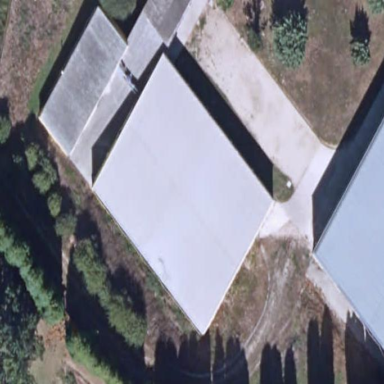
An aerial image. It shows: School building.